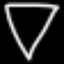
Label: diamond